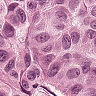
Metastatic tissue present: yes